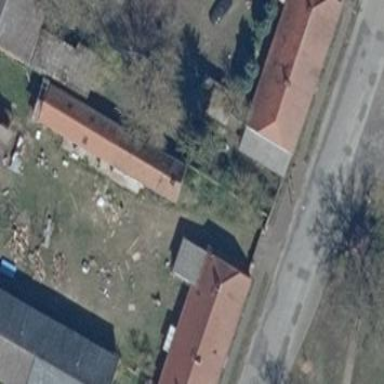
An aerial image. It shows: Cowshed building.